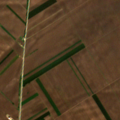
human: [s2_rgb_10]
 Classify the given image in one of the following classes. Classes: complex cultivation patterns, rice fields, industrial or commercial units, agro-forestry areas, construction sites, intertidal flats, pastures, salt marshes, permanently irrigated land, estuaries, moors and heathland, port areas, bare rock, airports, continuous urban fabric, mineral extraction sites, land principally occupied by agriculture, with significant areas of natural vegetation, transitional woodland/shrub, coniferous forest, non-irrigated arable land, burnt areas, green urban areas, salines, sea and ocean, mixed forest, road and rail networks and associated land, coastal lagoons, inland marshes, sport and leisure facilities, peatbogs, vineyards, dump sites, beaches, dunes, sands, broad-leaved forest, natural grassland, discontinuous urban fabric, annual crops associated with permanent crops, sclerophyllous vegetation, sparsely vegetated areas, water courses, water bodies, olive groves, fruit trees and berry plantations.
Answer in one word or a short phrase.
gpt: non-irrigated arable land